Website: macys
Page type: billing-address
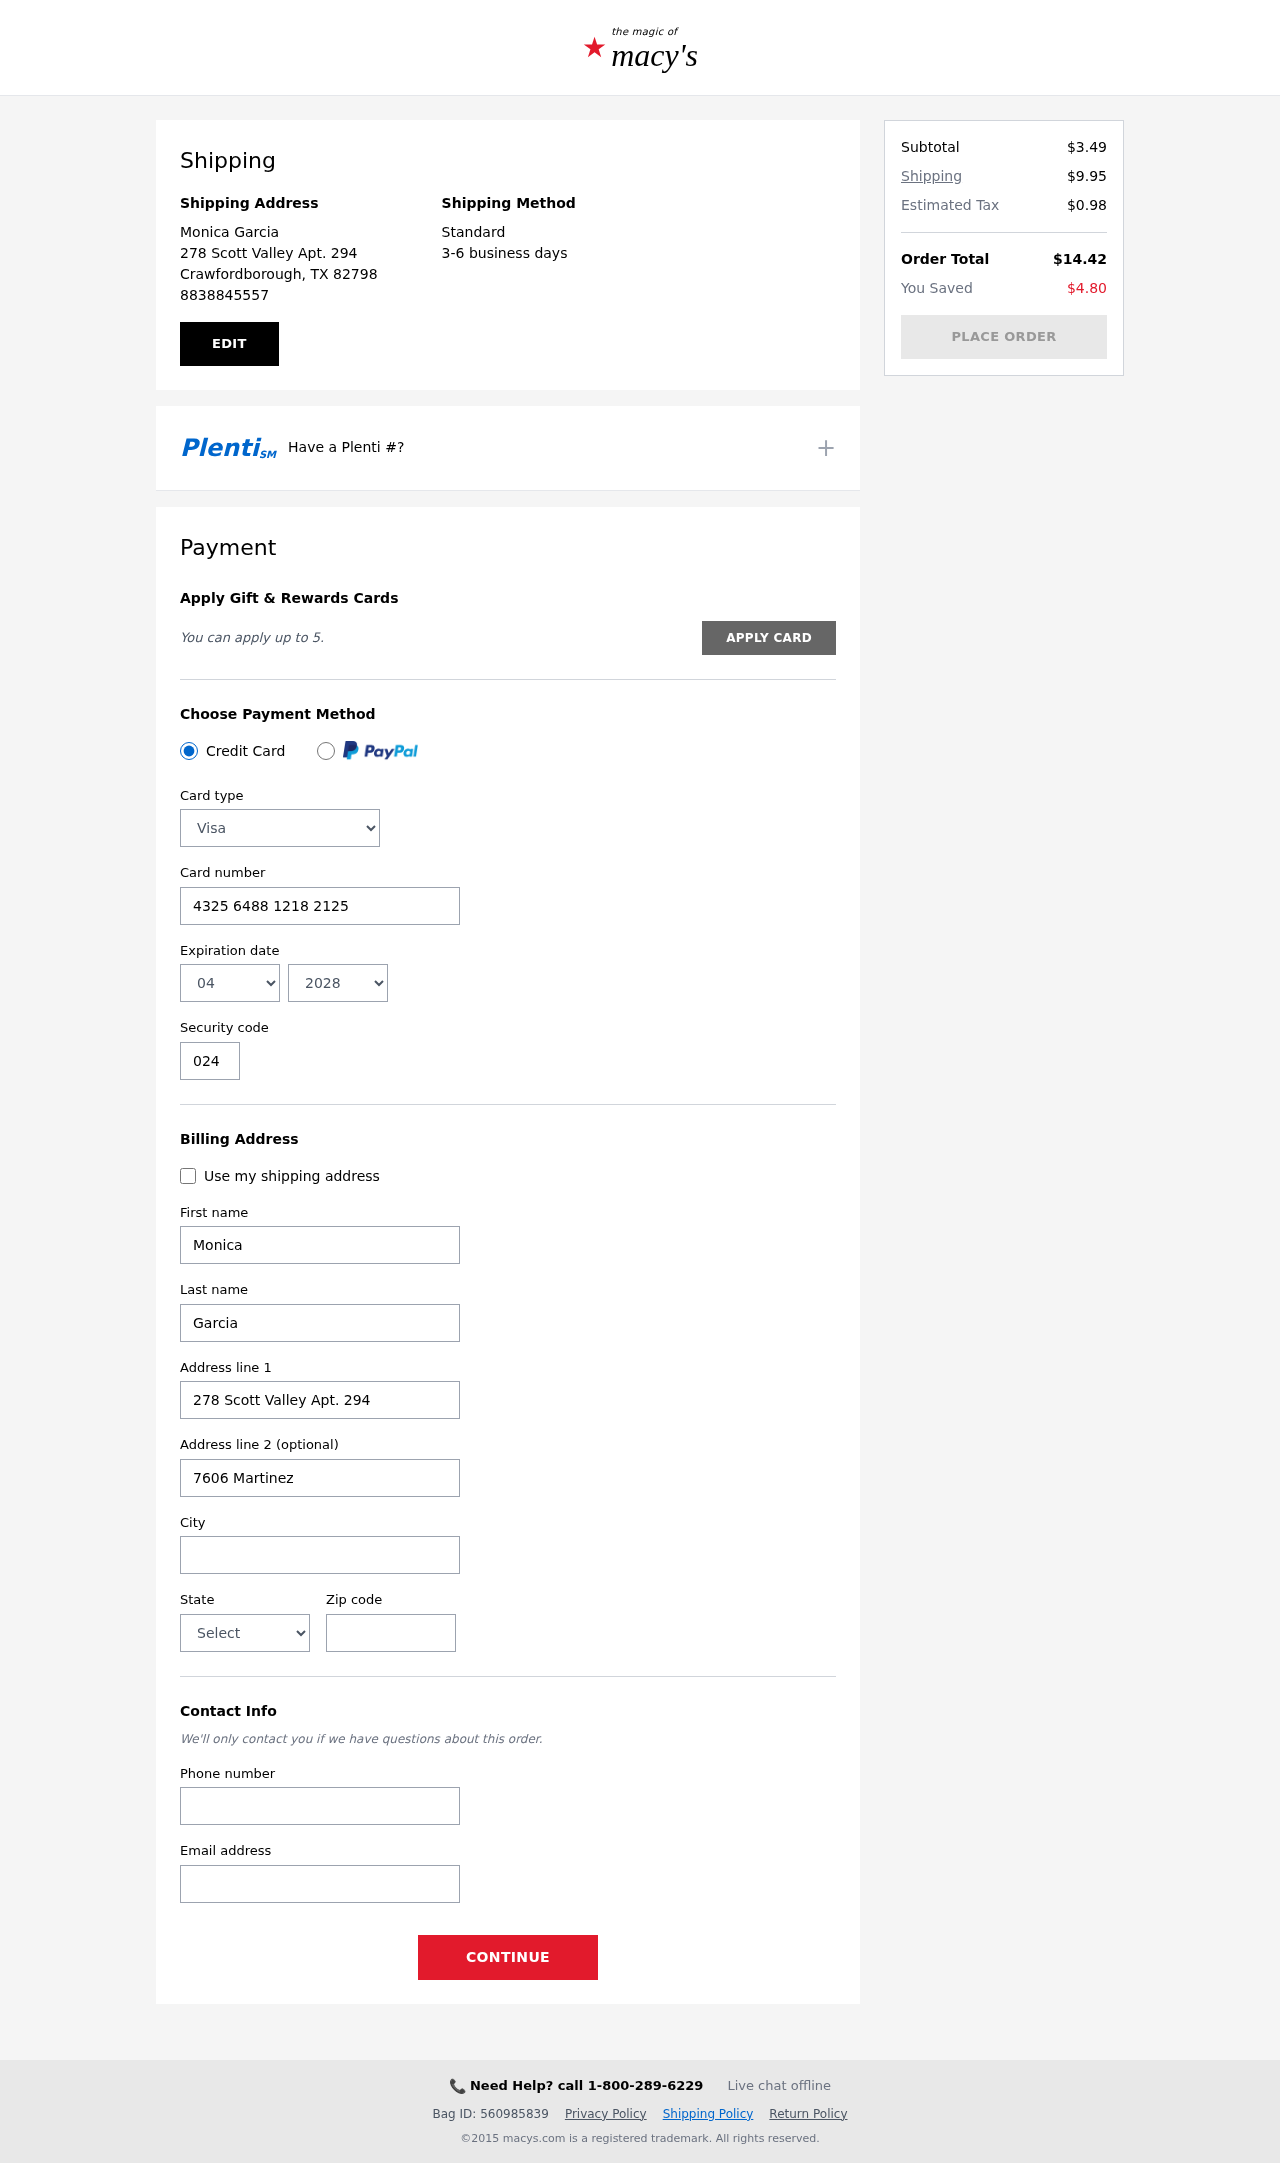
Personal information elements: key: PII_CARD_CVV
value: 024
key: PII_CARD_EXPIRY_MONTH
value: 04
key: PII_CARD_EXPIRY_YEAR
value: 28
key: PII_CARD_NUMBER
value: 4325 6488 1218 2125
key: PII_CARD_TYPE
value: Visa
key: PII_CITY
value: Crawfordborough
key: PII_CITY_STATE_ZIP
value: Crawfordborough, TX 82798
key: PII_EMAIL
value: monicagarcia@yahoo.com
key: PII_FIRSTNAME
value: Monica
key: PII_FULLNAME
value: Monica Garcia
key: PII_LASTNAME
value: Garcia
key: PII_PHONE
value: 8838845557
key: PII_POSTCODE
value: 82798
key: PII_STATE
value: Texas
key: PII_STREET
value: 278 Scott Valley Apt. 294
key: PII_STREET2
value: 7606 Martinez Court
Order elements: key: ORDER_SUBTOTAL
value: $3.49
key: ORDER_SHIPPING_COST
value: $9.95
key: ORDER_TAX
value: $0.98
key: ORDER_TOTAL
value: $14.42
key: ORDER_SAVINGS
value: $4.80